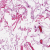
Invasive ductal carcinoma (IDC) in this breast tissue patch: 0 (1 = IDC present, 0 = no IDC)